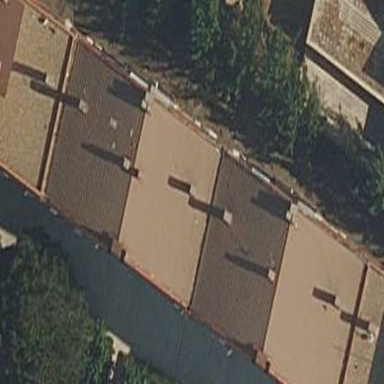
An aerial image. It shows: Residential building.